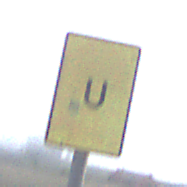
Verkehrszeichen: AnkuendigungOderFortsetzungUmleitungOhnePfeilsymbol
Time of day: SunriseSunset
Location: Outdoor (Nature)
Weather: Overcast
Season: NotSpecified
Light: Natural